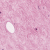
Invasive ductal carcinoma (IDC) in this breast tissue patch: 0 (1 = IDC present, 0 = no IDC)